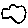
Label: cloud